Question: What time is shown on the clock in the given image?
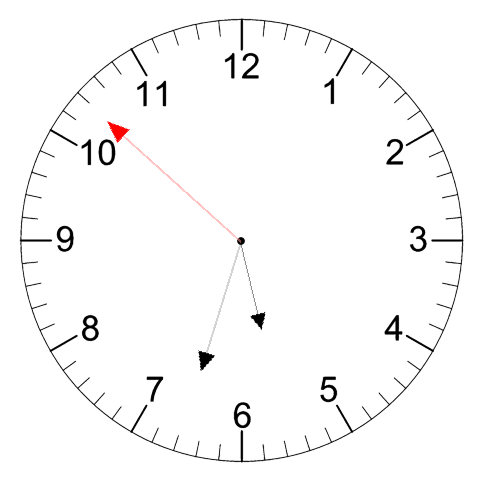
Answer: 05:32:52